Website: bh-photo
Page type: store-pickup
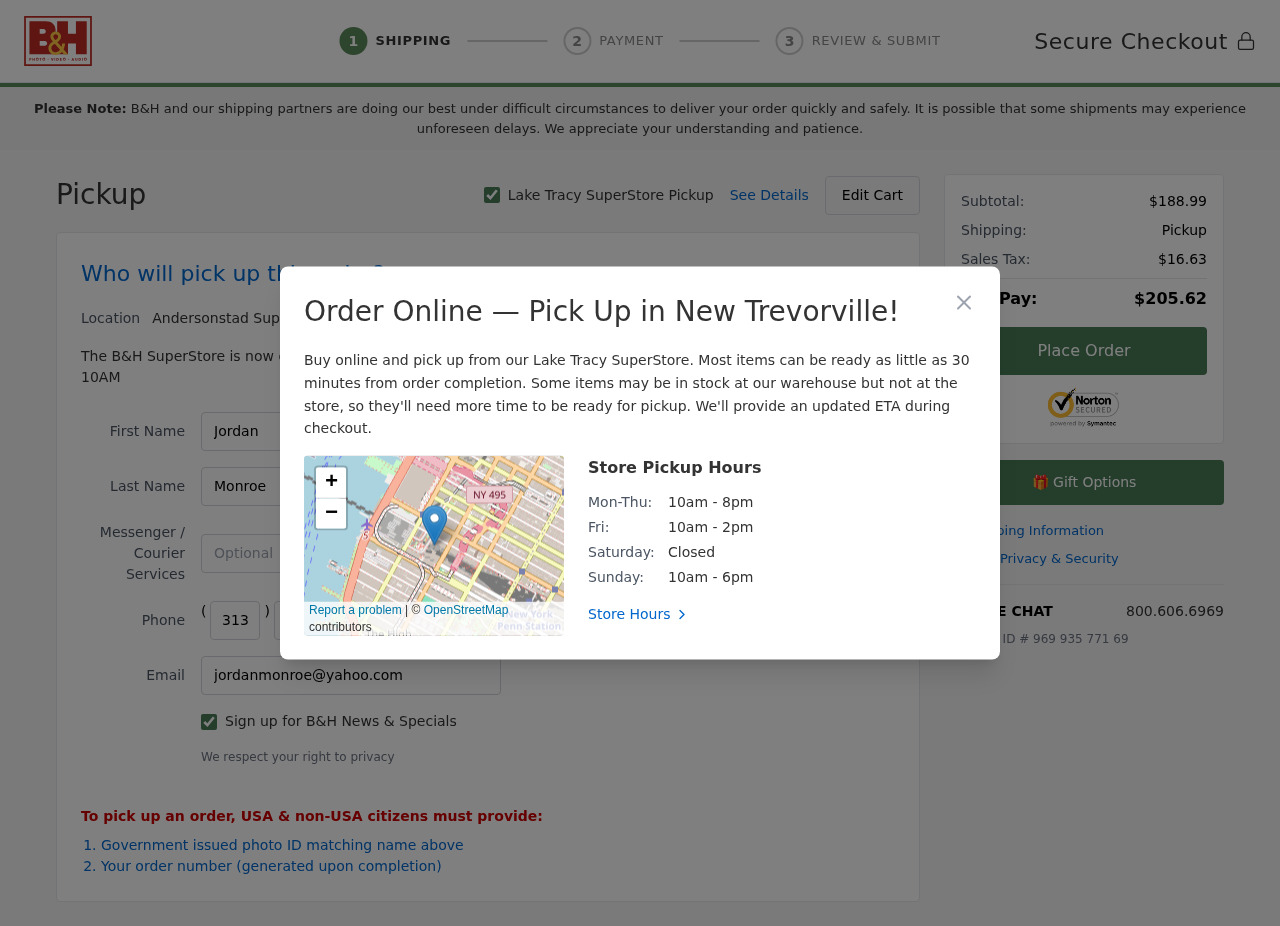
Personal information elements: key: PII_CITY
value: Lake Tracy
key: PII_CITY2
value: Andersonstad
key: PII_CITY3
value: New Trevorville
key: PII_EMAIL
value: jordanmonroe@yahoo.com
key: PII_FIRSTNAME
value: Jordan
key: PII_LASTNAME
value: Monroe
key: PII_PHONE_AREA
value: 313
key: PII_PHONE_PREFIX
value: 494
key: PII_PHONE_SUFFIX
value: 9131
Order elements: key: ORDER_SUBTOTAL
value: $188.99
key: ORDER_TAX
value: $16.63
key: ORDER_TOTAL
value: $205.62
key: ORDER_ID
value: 969 935 771 69